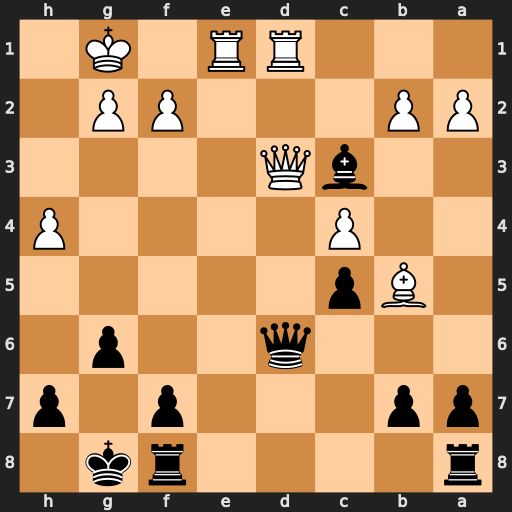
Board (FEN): r4rk1/pp3p1p/3q2p1/1Bp5/2P4P/2bQ4/PP3PP1/3RR1K1
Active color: b
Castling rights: -
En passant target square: -
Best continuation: Qxd3 Rxd3 Bxe1